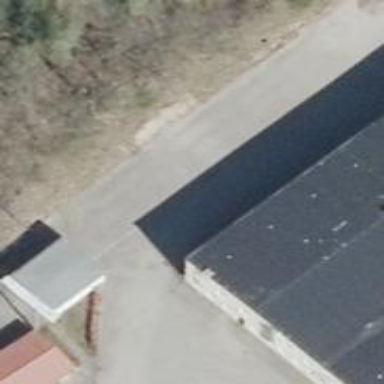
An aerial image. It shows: Driveway.